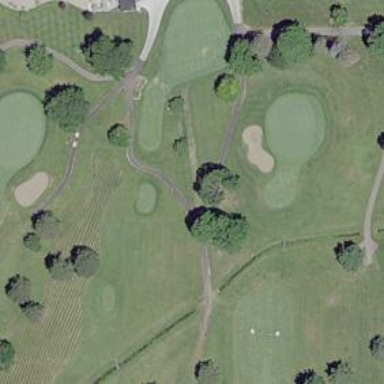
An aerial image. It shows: Path for golf carts.